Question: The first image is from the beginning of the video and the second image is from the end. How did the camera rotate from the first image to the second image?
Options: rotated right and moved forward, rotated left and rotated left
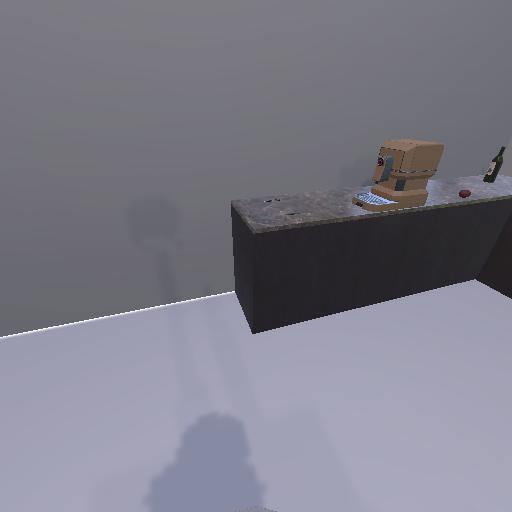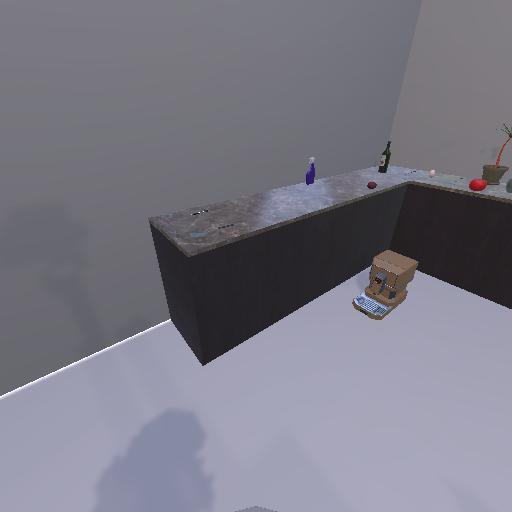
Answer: rotated right and moved forward